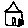
Label: house